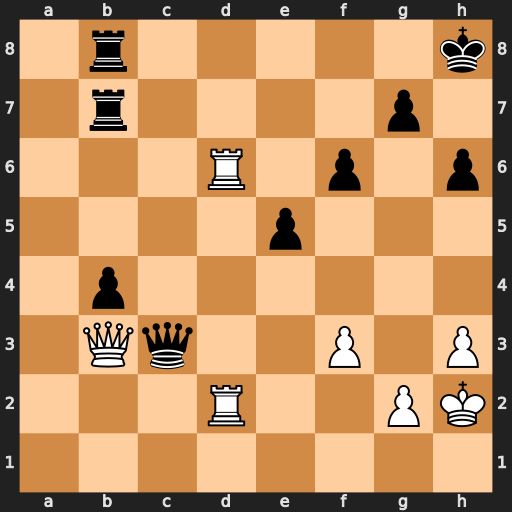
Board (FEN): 1r5k/1r4p1/3R1p1p/4p3/1p6/1Qq2P1P/3R2PK/8
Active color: w
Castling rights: -
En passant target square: -
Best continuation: Rd8+ Kh7 Qb1+ e4 Qxe4+ f5 Qxf5+